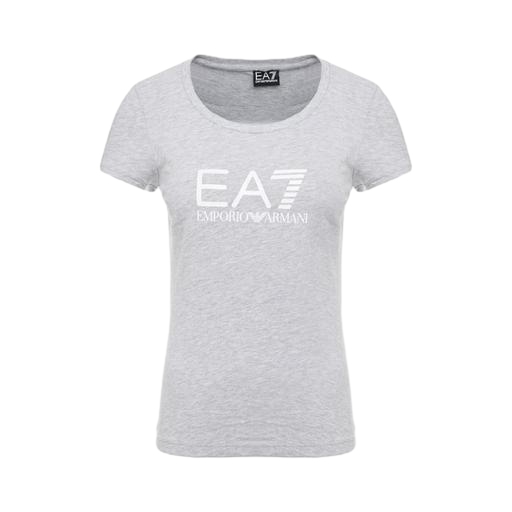
gray logo print t-shirt, grey logo t, logo t-shirt, white background